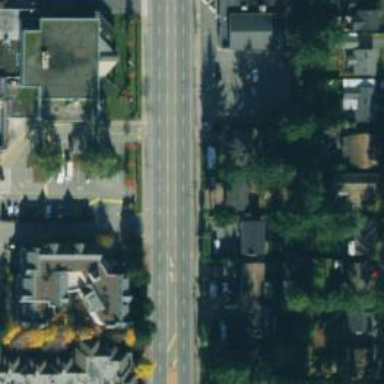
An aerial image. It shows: Secondary road with separate asphalt sidewalks.